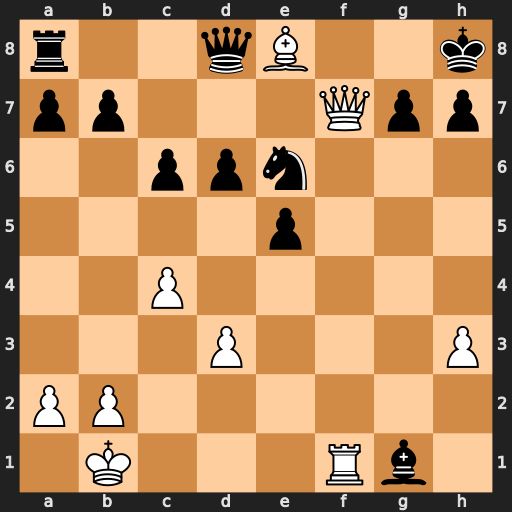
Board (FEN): r2qB2k/pp3Qpp/2ppn3/4p3/2P5/3P3P/PP6/1K3Rb1
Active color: w
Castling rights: -
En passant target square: -
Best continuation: Qf8+ Nxf8 Rxf8#